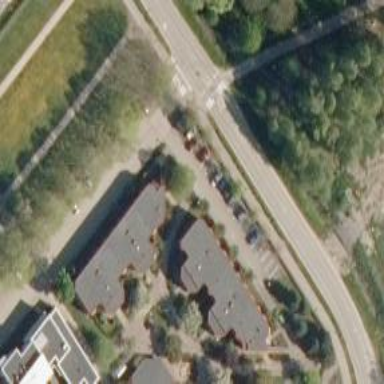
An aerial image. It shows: Parking area with asphalt surface. This is surface parking with park-and-ride facility.